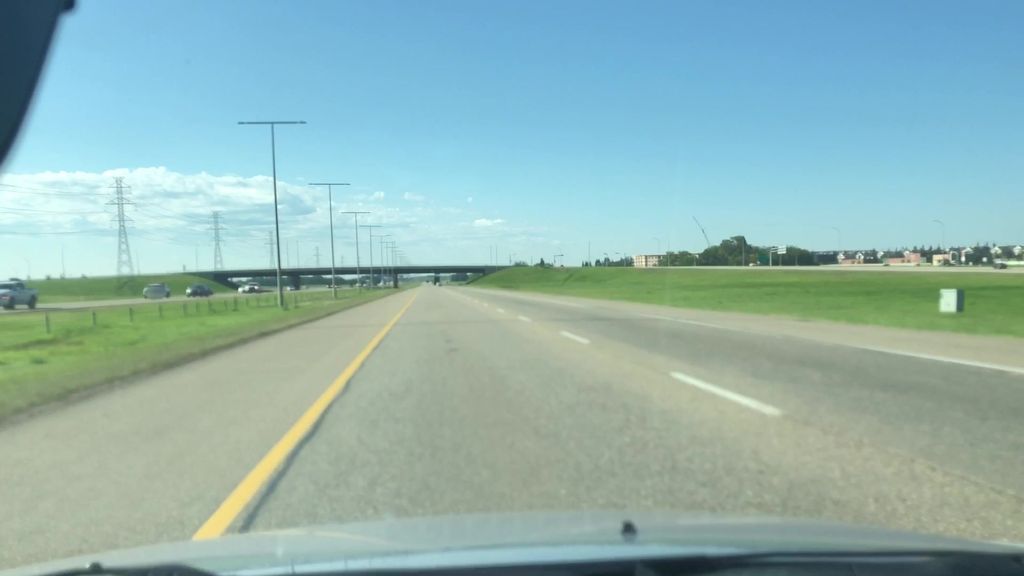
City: edmonton